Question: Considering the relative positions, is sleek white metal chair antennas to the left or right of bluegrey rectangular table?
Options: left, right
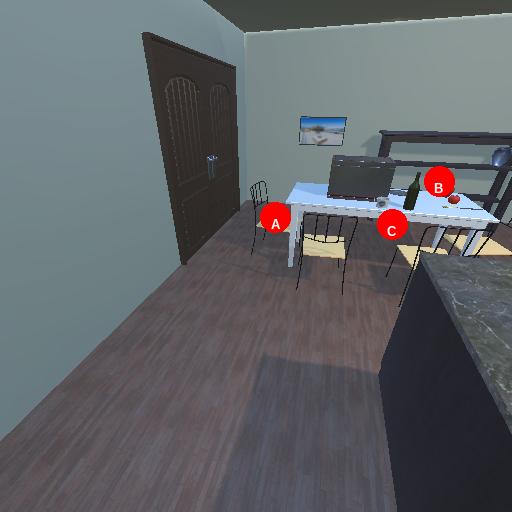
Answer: left